Question: I want to let JComboBox be aligned from right to left and to render text from right to left
I have set component orientation and also change the render as follows:
'''
import java.awt.Component;
import java.awt.ComponentOrientation;
import javax.swing.DefaultListCellRenderer;
import javax.swing.JLabel;
import javax.swing.JList;
import javax.swing.SwingConstants;
public class NewJFrame extends javax.swing.JFrame {
/** Creates new form NewJFrame */
public NewJFrame() {
initComponents();
jComboBox1.setComponentOrientation(ComponentOrientation.RIGHT_TO_LEFT);
jComboBox1.setRenderer(new DefaultListCellRenderer() {
public Component getListCellRendererComponent(JList jList, Object o,
int i, boolean b, boolean b1) {
JLabel rendrlbl = (JLabel) super.getListCellRendererComponent(jList, o, i, b, b1);
rendrlbl.setHorizontalAlignment(SwingConstants.RIGHT);
return rendrlbl;
}
});
}
@SuppressWarnings("unchecked")
// <editor-fold defaultstate="collapsed" desc="Generated Code">
private void initComponents() {
jComboBox1 = new javax.swing.JComboBox();
setDefaultCloseOperation(javax.swing.WindowConstants.EXIT_ON_CLOSE);
jComboBox1.setEditable(true);
jComboBox1.setModel(new javax.swing.DefaultComboBoxModel(new String[] { "Item 1", "Item 2", "Item 3", "Item 4" }));
org.jdesktop.layout.GroupLayout layout = new org.jdesktop.layout.GroupLayout(getContentPane());
getContentPane().setLayout(layout);
layout.setHorizontalGroup(
layout.createParallelGroup(org.jdesktop.layout.GroupLayout.LEADING)
.add(layout.createSequentialGroup()
.add(55, 55, 55)
.add(jComboBox1, org.jdesktop.layout.GroupLayout.PREFERRED_SIZE, 268, org.jdesktop.layout.GroupLayout.PREFERRED_SIZE)
.addContainerGap(77, Short.MAX_VALUE))
);
layout.setVerticalGroup(
layout.createParallelGroup(org.jdesktop.layout.GroupLayout.LEADING)
.add(layout.createSequentialGroup()
.add(37, 37, 37)
.add(jComboBox1, org.jdesktop.layout.GroupLayout.PREFERRED_SIZE, org.jdesktop.layout.GroupLayout.DEFAULT_SIZE, org.jdesktop.layout.GroupLayout.PREFERRED_SIZE)
.addContainerGap(236, Short.MAX_VALUE))
);
pack();
}// </editor-fold>
/**
* @param args the command line arguments
*/
public static void main(String args[]) {
java.awt.EventQueue.invokeLater(new Runnable() {
public void run() {
new NewJFrame().setVisible(true);
}
});
}
// Variables declaration - do not modify
private javax.swing.JComboBox jComboBox1;
// End of variables declaration
}
'''

As you may have seen in this screenshot the combobox and it's cursor is aligned to the left while the list is aligned to the right. How can I solve this?
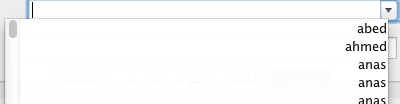
Answer: > it's cursor is aligned to the left while the list is aligned to the right. How can I solve this?
Sounds like you have an editable combo box. Therefore I guess you also need to change the orientation of the editor component:
'''
ComboBoxEditor editor = comboBox.getEditor();
JTextField textField = (JTextField)editor.getEditorComponent();
textField.setComponentOrientation(ComponentOrientation.RIGHT_TO_LEFT);
'''